Question: My bouncing ball is meant to bounce between 200x200 window's borders.
I'v managed to make him stop and change direction when he touches the right and bottom borders.
But when he reaches the top and left borders, a 1/4 of the ball goes through the border and only then it changes direction.
I have no idea why it happens, I mean it's literally the same code lines for each border.
How can it even be that for the same code it will work differently?
I went through lots of codes around the net about this topic, and tried every solution or code, and it's still stays the same.
Thanks.
'''
public Point applyToPoint(Point p) {
return new Point(p.getX() + dx, p.getY() + dy);
}
public void moveOneStep(int width, int height) {
if (this.center.getX() + this.getVelocity().dx + r > width) {
this.setVelocity(-(this.getVelocity().dx), this.getVelocity().dy);
}
if (this.center.getX() + this.getVelocity().dx < 0) {
this.setVelocity(-(this.getVelocity().dx), this.getVelocity().dy);
}
if (this.center.getY() + this.getVelocity().dy + r > height) {
this.setVelocity(this.getVelocity().dx, -(this.getVelocity().dy));
}
if (this.center.getY() + this.getVelocity().dy < 0) {
this.setVelocity(this.getVelocity().dx, -(this.getVelocity().dy));
}
moveOneStep();
}
public void moveOneStep() {
this.center = this.getVelocity().applyToPoint(this.center);
}
'''
r = radius of the ball.
"this.center" = the center point of the ball.
screenshot of the ball on the left border:

'''
import biuoop.DrawSurface;
import biuoop.GUI;
import biuoop.Sleeper;
public class BouncingBallAnimation {
static private void drawAnimation(Point start, double dx, double dy) {
GUI gui = new GUI("BouncingBall",200,200);
Sleeper sleeper = new Sleeper();
Ball ball = new Ball(new Point(start.getX(), start.getY()), 30, java.awt.Color.BLACK);
ball.setVelocity(dx, dy);
while (true) {
DrawSurface d = gui.getDrawSurface();
ball.moveOneStep(d.getHeight(),d.getWidth());
ball.drawOn(d);
gui.show(d);
sleeper.sleepFor(50); // wait for 50 milliseconds.
}
}
public static void main(String[] args) {
drawAnimation(new Point(20,33),6,6); //just a random input that I decided
}
}
'''
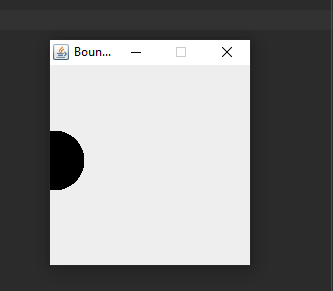
Answer: Ok so here's the working code:
public void moveOneStep(int startX, int height, int startY, int width) {
'''
if (this.center.getX() + this.getVelocity().dx + r >= width) {
this.setVelocity(-1 * (this.getVelocity().dx), this.getVelocity().dy);
}
if (this.center.getX() + this.getVelocity().dx - r <= startX) {
this.setVelocity(-1 * (this.getVelocity().dx), this.getVelocity().dy);
}
if (this.center.getY() + this.getVelocity().dy + r >= height) {
this.setVelocity(this.getVelocity().dx, -1 * (this.getVelocity().dy));
}
if (this.center.getY() + this.getVelocity().dy - r <= startY) {
this.setVelocity(this.getVelocity().dx, -1 * (this.getVelocity().dy));
}
moveOneStep();
}
'''
The problem was not the code but the starting point I entered to check the circle.
You can't give the circle a starting center point of lets say (20,50) if the Radius is 30.
Why?
Because then the circle will be out of bounds right from the beginning, because he has a starting center point of 20,50, and radius of 30, which means his left radius will reach (-10, 50). And that's why I had many problems.
You always should check if the starting point fits the radius.